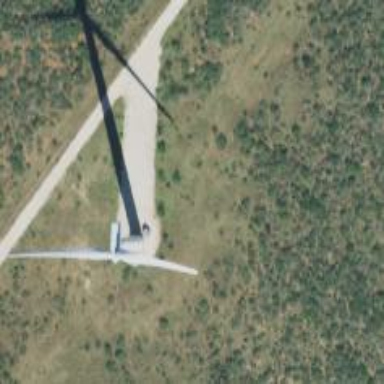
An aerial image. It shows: Wind generator using horizontal axis wind turbines.